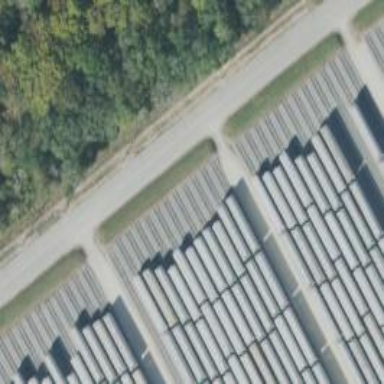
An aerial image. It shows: Railway yard.